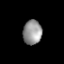
Tissue: lung
Cell type: Endothelial cells
Senescence score: 0.5582
Nuclear area (px): 450
Mean DAPI intensity: 147.98